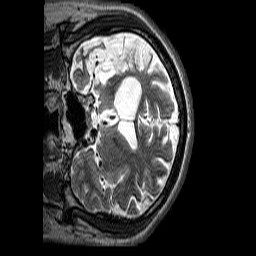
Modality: T2w
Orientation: coronal
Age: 50
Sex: male
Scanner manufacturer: siemens
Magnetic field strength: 3 T
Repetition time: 3.35 s
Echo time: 0.213 s